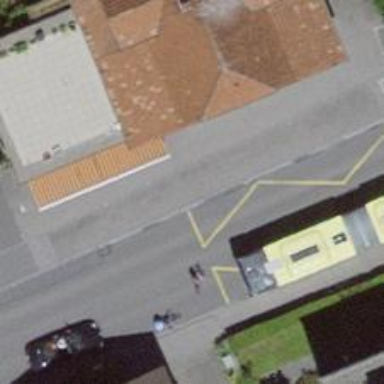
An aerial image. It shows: Bus stop with platform for public transport.